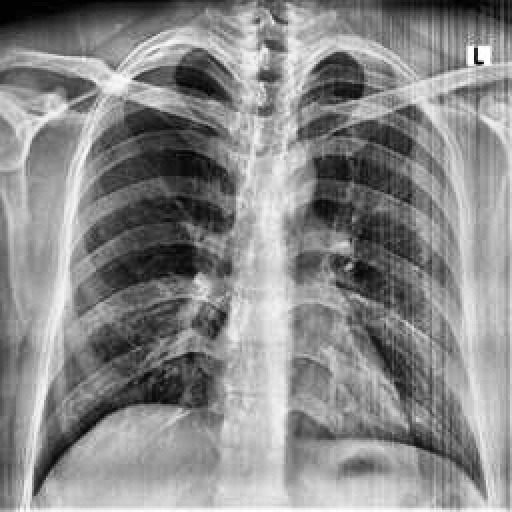
Finding: NORMAL